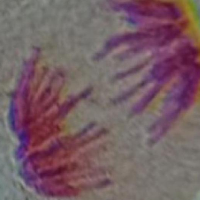
Label: anaphase